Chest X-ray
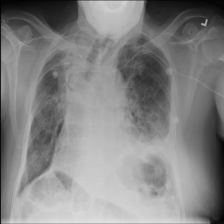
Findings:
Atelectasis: negative
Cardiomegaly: negative
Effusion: positive
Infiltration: negative
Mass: positive
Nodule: negative
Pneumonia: negative
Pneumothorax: negative
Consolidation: negative
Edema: negative
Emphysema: negative
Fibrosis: negative
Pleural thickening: negative
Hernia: negative